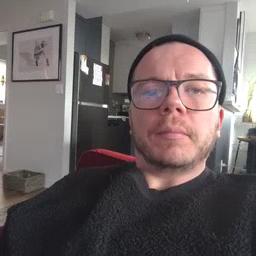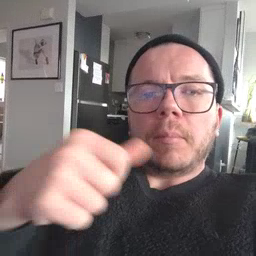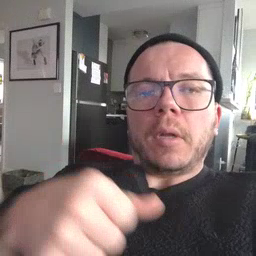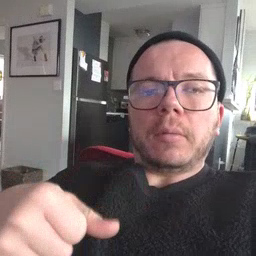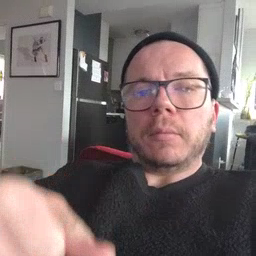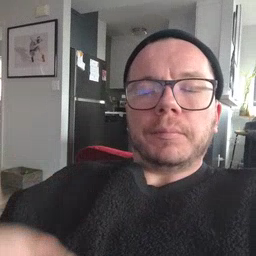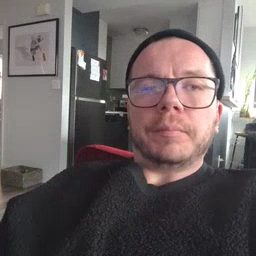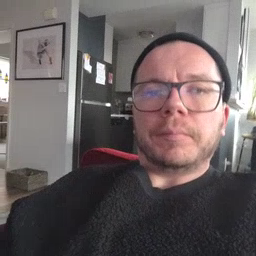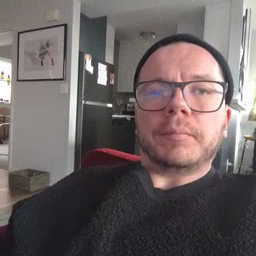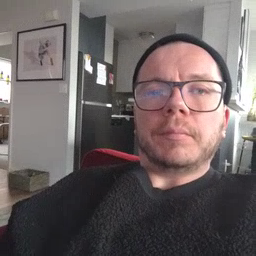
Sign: puzzle